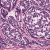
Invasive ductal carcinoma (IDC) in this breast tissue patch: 1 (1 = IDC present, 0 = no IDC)